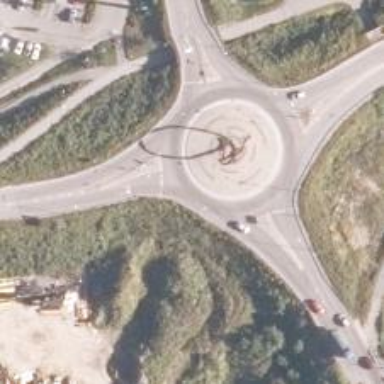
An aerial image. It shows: Tertiary road leading to roundabout junction.